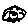
Label: flower